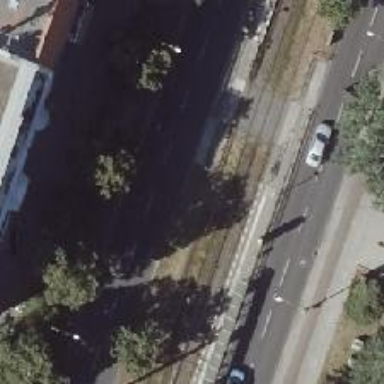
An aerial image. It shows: Tram stop position for public transport.